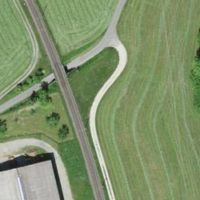
EUNIS habitat code: 24
Species observed at this site:
Symphoricarpos albus